Question: I'm trying to make the game tetris in Java as a fun side project.
My game board is a grid of tiles:
'grid = new Tile[height][width];'
And within the grid, I create a new Tile object: 'activetile = new Tile(this,0, 0); //add new tile to "this" board'
Currently:
- I'm able to control a tile- move it down, left and right'''
public void keyPressed(KeyEvent e) {
int keyCode = e.getKeyCode();
if(keyCode == KeyEvent.VK_DOWN) {
checkBottomFull(0,4);
collisionCheck(activetile.getX(),activetile.getY());
checkEndGame(activetile.getX(), activetile.getY());
activetile.setLocation(activetile.getX(), activetile.getY()+1);
System.out.println("coordinates: " + activetile.getX() + ", " + activetile.getY());
repaint();
}
...right key and left key code omitted
'''
- 'checkBottomFull()''collisionCheck()''checkEndGame()'

---
- To create an actual tetris piece, I was thinking I should just generate 3 other instances of Tile, and based on what piece it is (L, O, Bar, Z, etc), set their locations at the appropriate places according to activetile (the single tile I have control over), like so:'''
if (piece == "Bar") {
block2 = new Tile(this, activetile.getX(), activetile.getY());
block3 = new Tile(this, activetile.getX()+2, activetile.getY());
block4 = new Tile(this, activetile.getX()+3, activetile.getY());
}
'''
The problem with this is, my collision detection for 'activetile' won't allow it to move appropriately because it will run into its other blocks. I tried to fix that in 'keyPressed()' by setting the location of 'block2, block3, block4' AFTER the activetile's new location has been set, like so: (so once 'activetile' moves down, all the others are allowed to move down so they don't overlap)
'''
activetile.setLocation(activetile.getX(), activetile.getY()+1);
block2.setLocation(activetile.getX(), activetile.getY()+1);
block3.setLocation(activetile.getX(), activetile.getY()+1);
block4.setLocation(activetile.getX(), activetile.getY()+1);
'''
This may work for going down, but it won't work for moving left or right because the tiles will overlap.
---
So, am I correctly creating a new instane of a 'Bar' piece by generating new blocks like that? Is my thinking correct?
---
<URL>
<URL>
Thanks!
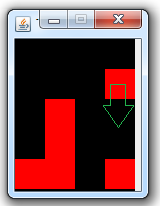
Answer: I would take a look at the Polygon class: <URL>
There are methods provided that can test for collision (insideness) with points on another object. You can also use 'translate(deltaX, deltaY)' to greatly simplify the "motion" of your objects.